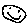
Label: smiley face